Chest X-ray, AP view. Patient: 68 years old, sex M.
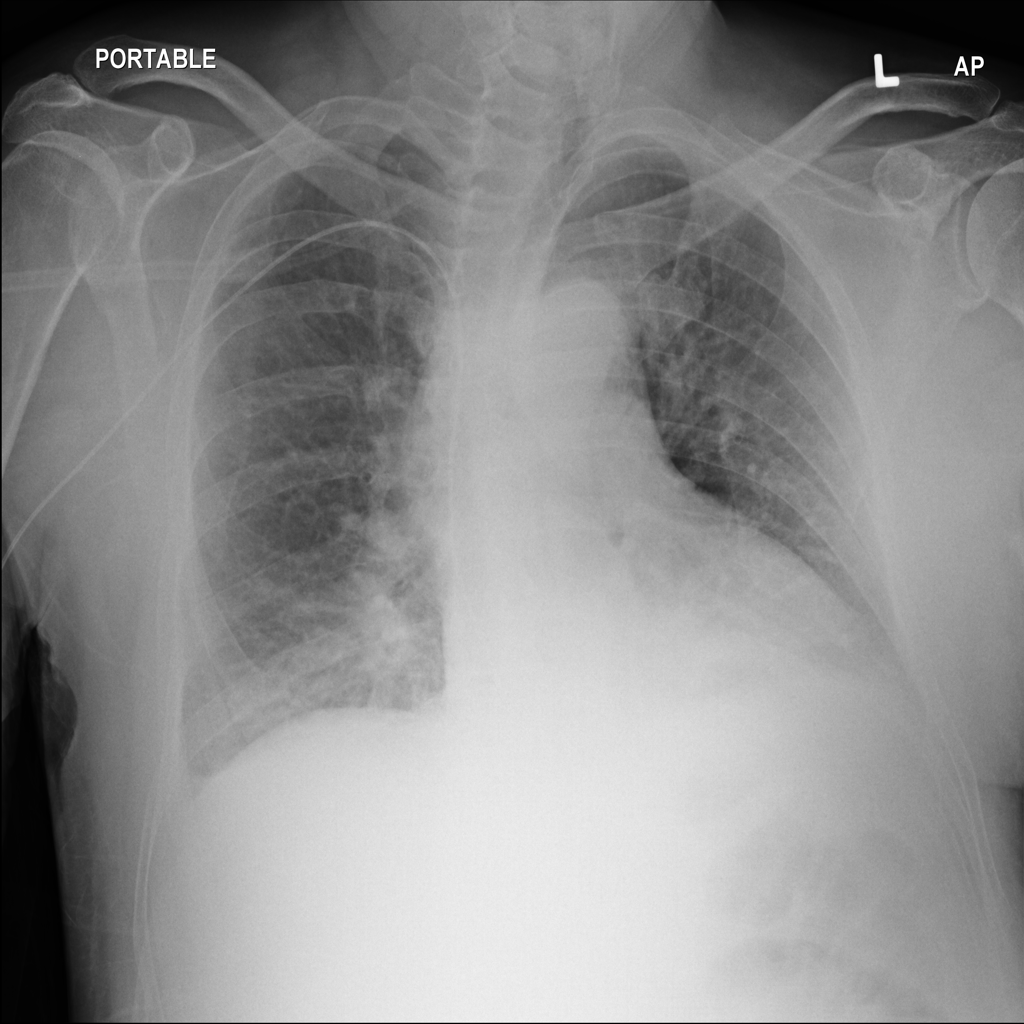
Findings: No Finding